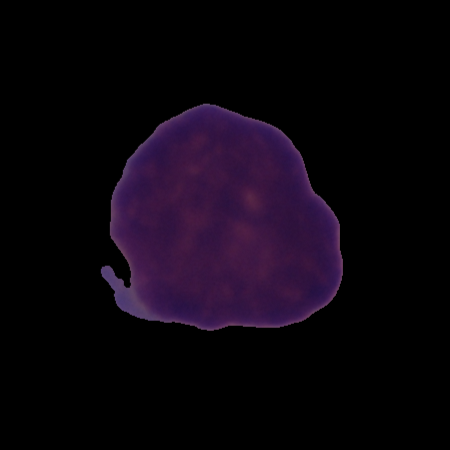
Label: healthy